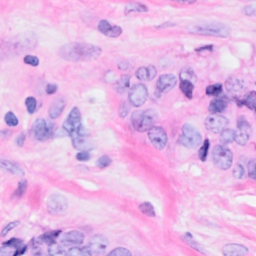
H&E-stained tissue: Breast